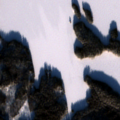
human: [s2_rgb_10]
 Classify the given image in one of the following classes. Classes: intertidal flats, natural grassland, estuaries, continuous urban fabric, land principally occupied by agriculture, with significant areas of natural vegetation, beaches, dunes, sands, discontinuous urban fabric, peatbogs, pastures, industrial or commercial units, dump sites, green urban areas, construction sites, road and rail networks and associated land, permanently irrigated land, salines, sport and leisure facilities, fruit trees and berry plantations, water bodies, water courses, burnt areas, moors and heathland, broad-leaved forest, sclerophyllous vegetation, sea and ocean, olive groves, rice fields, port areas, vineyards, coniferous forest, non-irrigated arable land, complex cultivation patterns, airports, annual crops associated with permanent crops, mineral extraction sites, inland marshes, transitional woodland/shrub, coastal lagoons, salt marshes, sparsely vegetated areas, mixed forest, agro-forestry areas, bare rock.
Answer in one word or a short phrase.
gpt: coniferous forest, mixed forest, water bodies